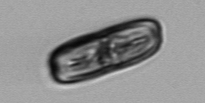
Label: Ephemera